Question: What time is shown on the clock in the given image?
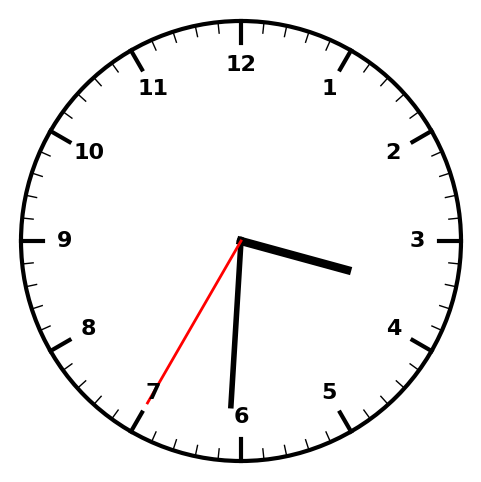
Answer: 03:30:35